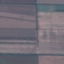
Land use / land cover: AnnualCrop